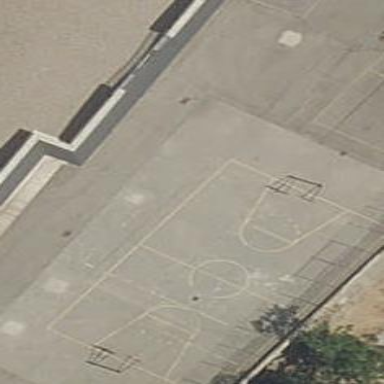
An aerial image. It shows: Basketball court on pitch.